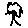
Label: tree